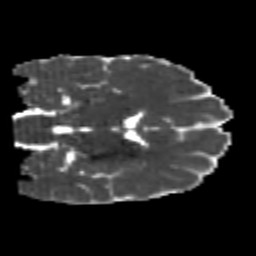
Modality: MD
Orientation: coronal
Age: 24
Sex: male
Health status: healthy
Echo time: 0.074 s